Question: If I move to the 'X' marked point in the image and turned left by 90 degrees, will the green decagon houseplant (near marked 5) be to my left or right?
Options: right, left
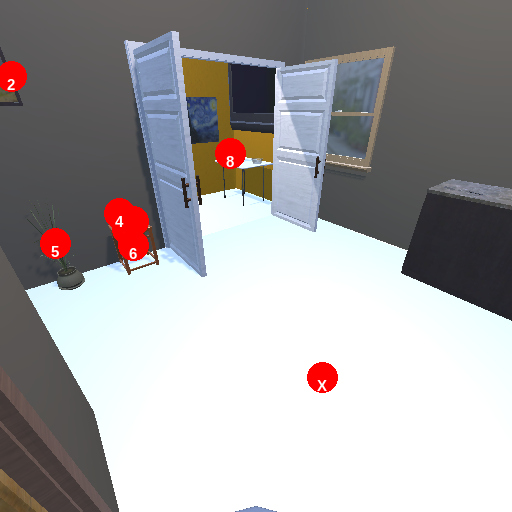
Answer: right